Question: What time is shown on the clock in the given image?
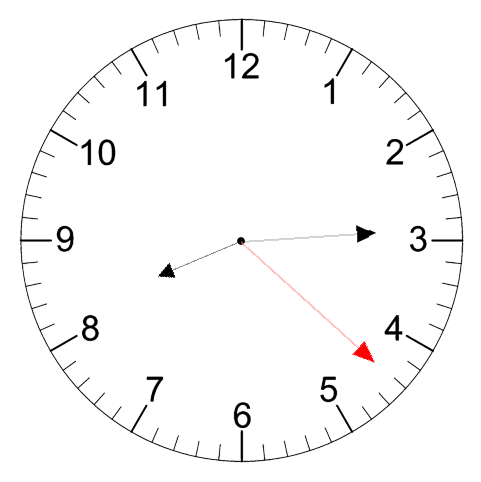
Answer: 08:14:22